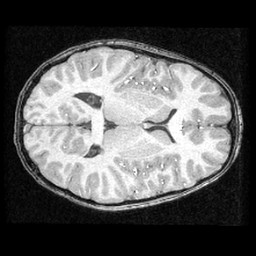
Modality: T1w
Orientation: axial
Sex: male
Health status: ill
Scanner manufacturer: ge
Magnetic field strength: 1.5 T
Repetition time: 21 s
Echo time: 0.008 s